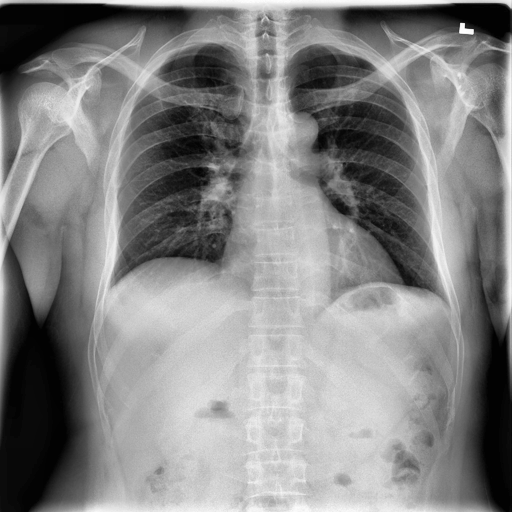
Finding: NORMAL